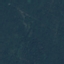
Label: Forest